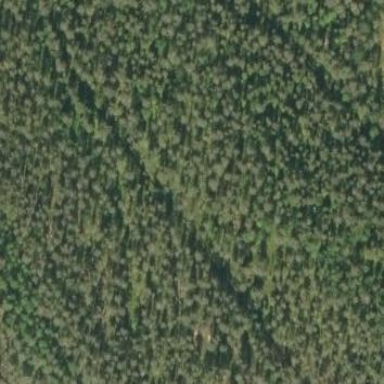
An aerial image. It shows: Needle-leaved woodland.